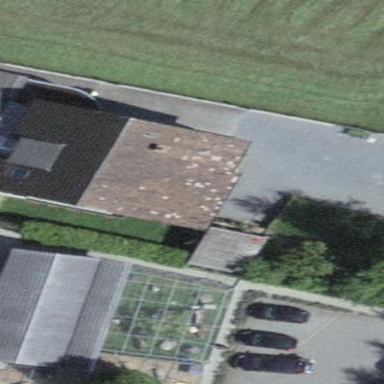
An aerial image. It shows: Animal shelter building.